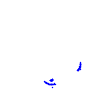
Particle: proton